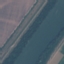
Land use / land cover: River